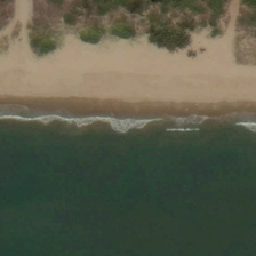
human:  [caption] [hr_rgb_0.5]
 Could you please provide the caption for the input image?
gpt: the light brown beach between the sea and groves .

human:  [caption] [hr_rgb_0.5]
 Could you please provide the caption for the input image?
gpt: Some plants on the beach are divided into three plots by path.

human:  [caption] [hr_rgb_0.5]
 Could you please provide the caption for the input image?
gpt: On the beach, some plants are divided into three places by the road.

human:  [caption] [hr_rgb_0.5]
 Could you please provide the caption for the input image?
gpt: there are woods and two dirt roads inside the beach .

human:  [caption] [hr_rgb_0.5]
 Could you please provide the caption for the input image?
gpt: On the beach, some plants are divided into three parts by the path.